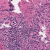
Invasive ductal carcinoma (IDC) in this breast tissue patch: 1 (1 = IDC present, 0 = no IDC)